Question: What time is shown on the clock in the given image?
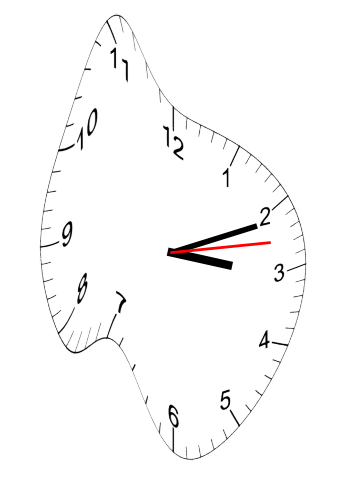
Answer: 03:11:13